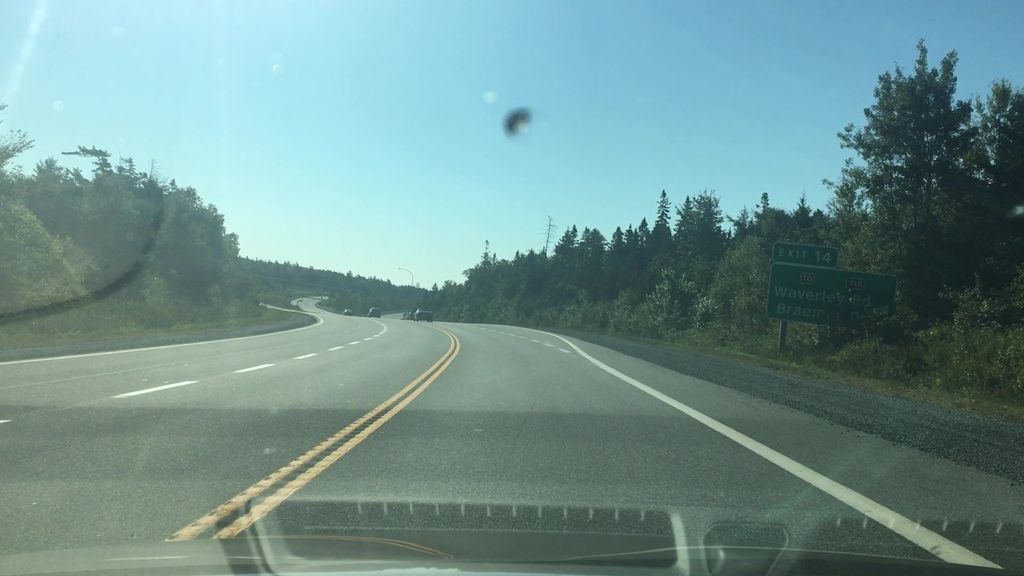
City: halifax